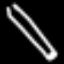
Label: pencil